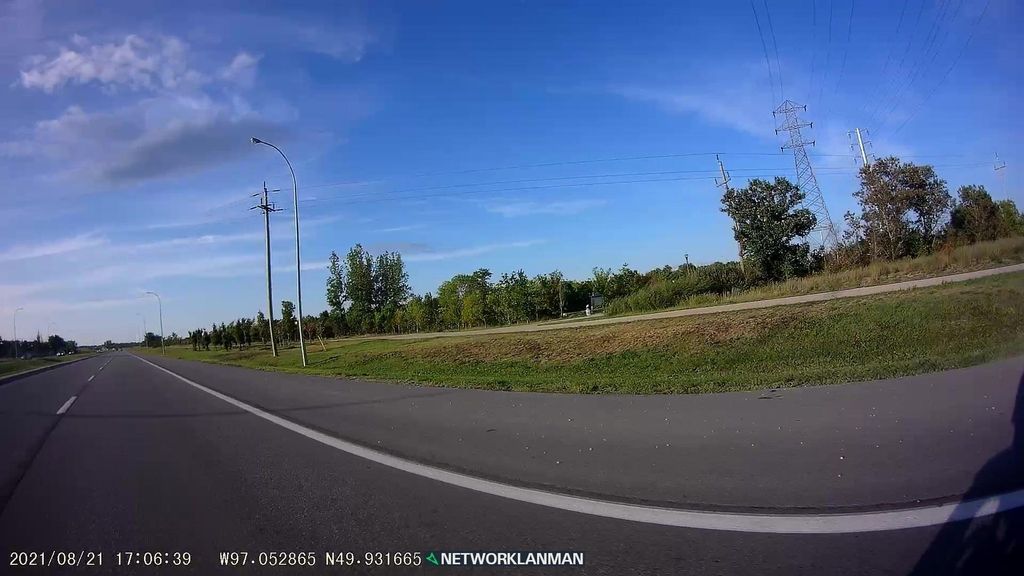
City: winnipeg